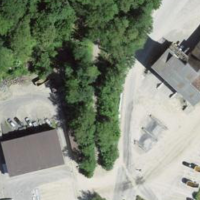
EUNIS habitat code: 56
Species observed at this site:
Vanessa cardui